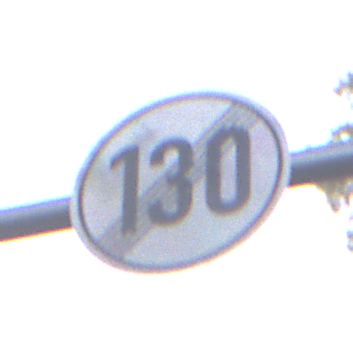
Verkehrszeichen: EndeGeschwindigkeit130
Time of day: MorningAfternoon
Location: Outdoor (Suburban)
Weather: PartlyCloudy
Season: NotSpecified
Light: Natural